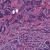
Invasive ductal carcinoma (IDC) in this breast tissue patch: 1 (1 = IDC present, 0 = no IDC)